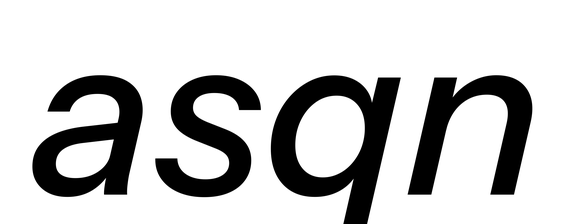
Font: InstrumentSans-Italic_Medium_Italic